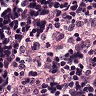
Metastatic tissue present: no